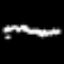
Label: squiggle